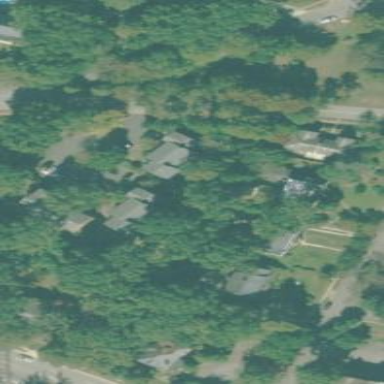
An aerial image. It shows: Residential area within neighborhood.